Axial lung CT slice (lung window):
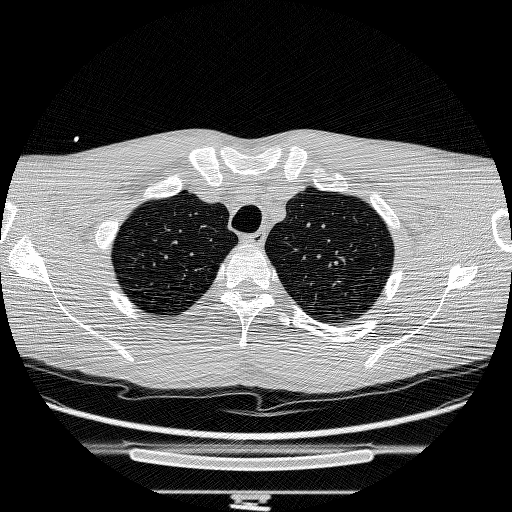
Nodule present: no